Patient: sex M, age 55
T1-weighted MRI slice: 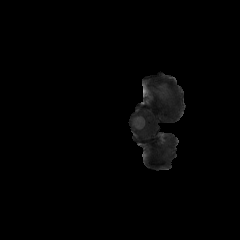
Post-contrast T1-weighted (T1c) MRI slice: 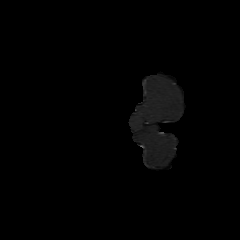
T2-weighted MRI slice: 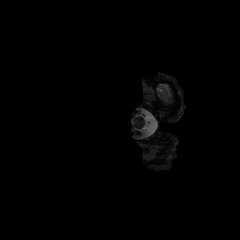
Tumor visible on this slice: no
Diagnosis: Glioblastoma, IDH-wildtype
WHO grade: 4